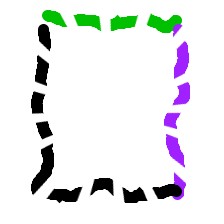
Shape: rectangle